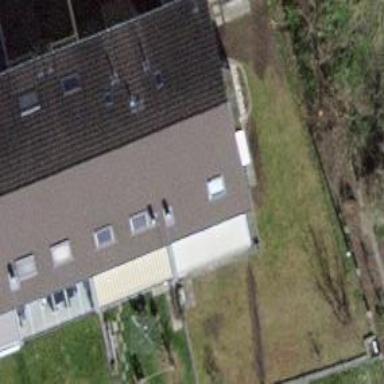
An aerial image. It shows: Building with tile roof.